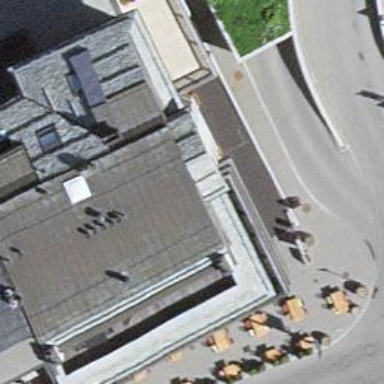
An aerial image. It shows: Restaurant.